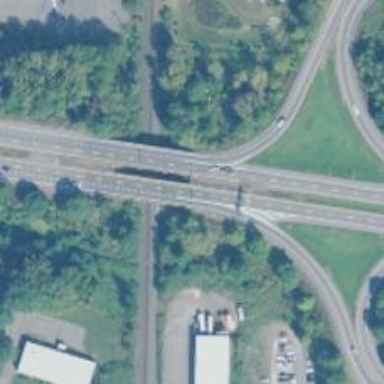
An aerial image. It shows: Bridge over motorway.